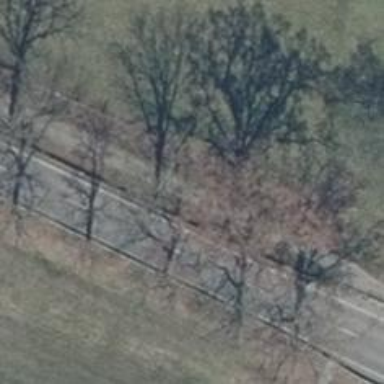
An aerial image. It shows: Paved path.